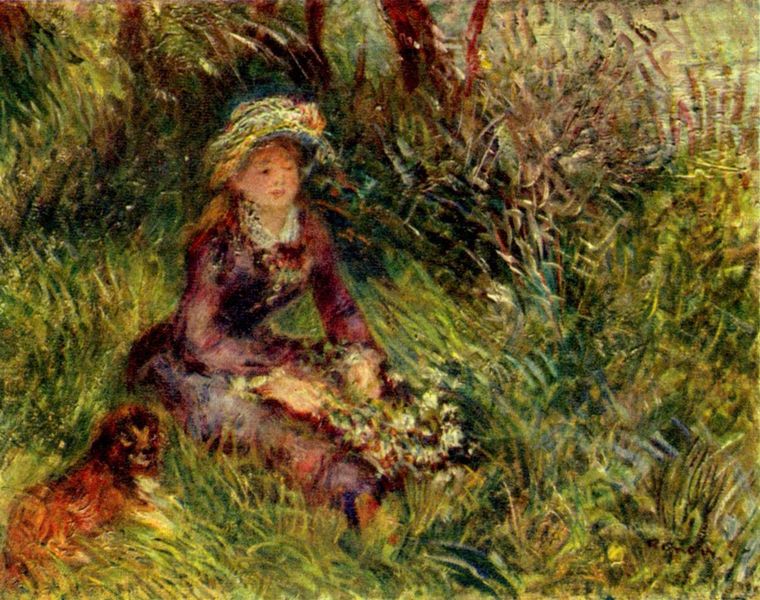
Titel: Frau Renoir mit Hund
Künstler: Pierre Auguste Renoir
Standort: Paris
Institution: Collection Durand-Ruel
Schlagwörter: baum, blau, blätter, gemälde, kopf, schatten, weiß, bäume, gelb, grün, impressionismus, landschaft, menschen, mädchen, ocker, sitzen, blume, blumen, braun, frankreich, frau, hell, hut, kleid, licht, orange, pastell, profil, renoir, schmuck, schwarz, zeichnung, blick, blüten, dame, gras, hund, park, rasen, rot, schal, tier, wiese, beige, expressionismus, haube, jung, arme, augen, bluse, gesicht, kragen, bild, bildnis, hände, portrait, porträt, signatur, baumstamm, gräser, halme, natur, schilf, strauch, wind, busch, büsche, gebüsch, sonne, sträucher, land, auge, haare, kostüm, lange haare, sitzend, kind, tochter, pflanze, pflanzen, brosche, rosa, zart, garten, fell, hündchen, pflücken, taille, sommer, ruhen, mittag, kette, hellgrün, lila, violett, idylle, rast, moment, impressionistisch, halstuch, sitzt, strauss, liegend, kled, frühling, grass, striche, blumenstrauss, impression, unscharf, photographie, katze, idyll, lichtung, haustier, knien, sumpf, kranz, sonnig, versunken, blumenkranz, impresionismus, frei, treu, liegt, treue, augenblick, impressionsimus, pinselführung, grüm, plen air, rotes kleid, mädhcen, damerot, wilch